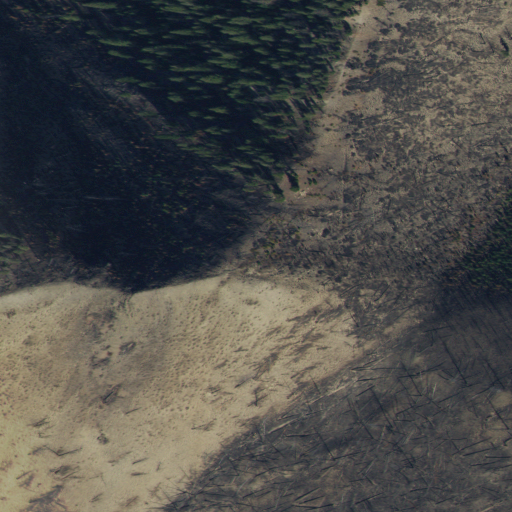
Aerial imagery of mountain in Idaho named Scarface Mountain containing grassland, evergreen forest, and shrub